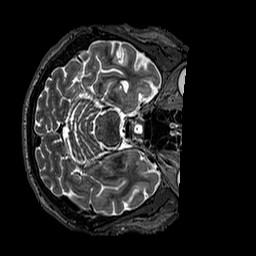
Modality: T2w
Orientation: axial
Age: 56
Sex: male
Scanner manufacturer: siemens
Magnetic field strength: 3 T
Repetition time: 3.2 s
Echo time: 0.567 s